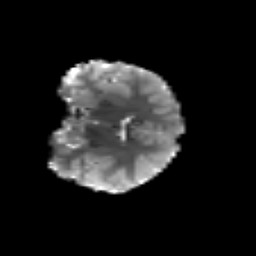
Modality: T2w
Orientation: coronal
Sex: male
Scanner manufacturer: siemens
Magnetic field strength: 3 T
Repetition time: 5 s
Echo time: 0.071 s